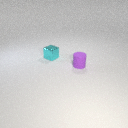
small purple rubber cylinder to the right of small cyan metal cube